Brain MRI, t2w sequence, axial 2D slice.
Patient: age 33, sex F, weight 78 kg, height 1.78 m
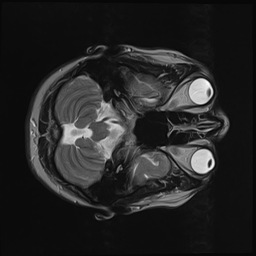